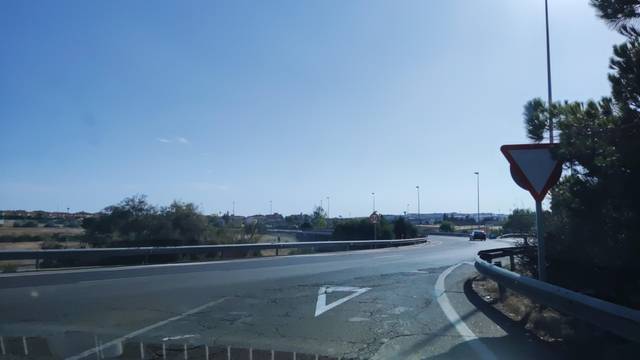
Region: Spain
Coordinates: 40.945, -5.64